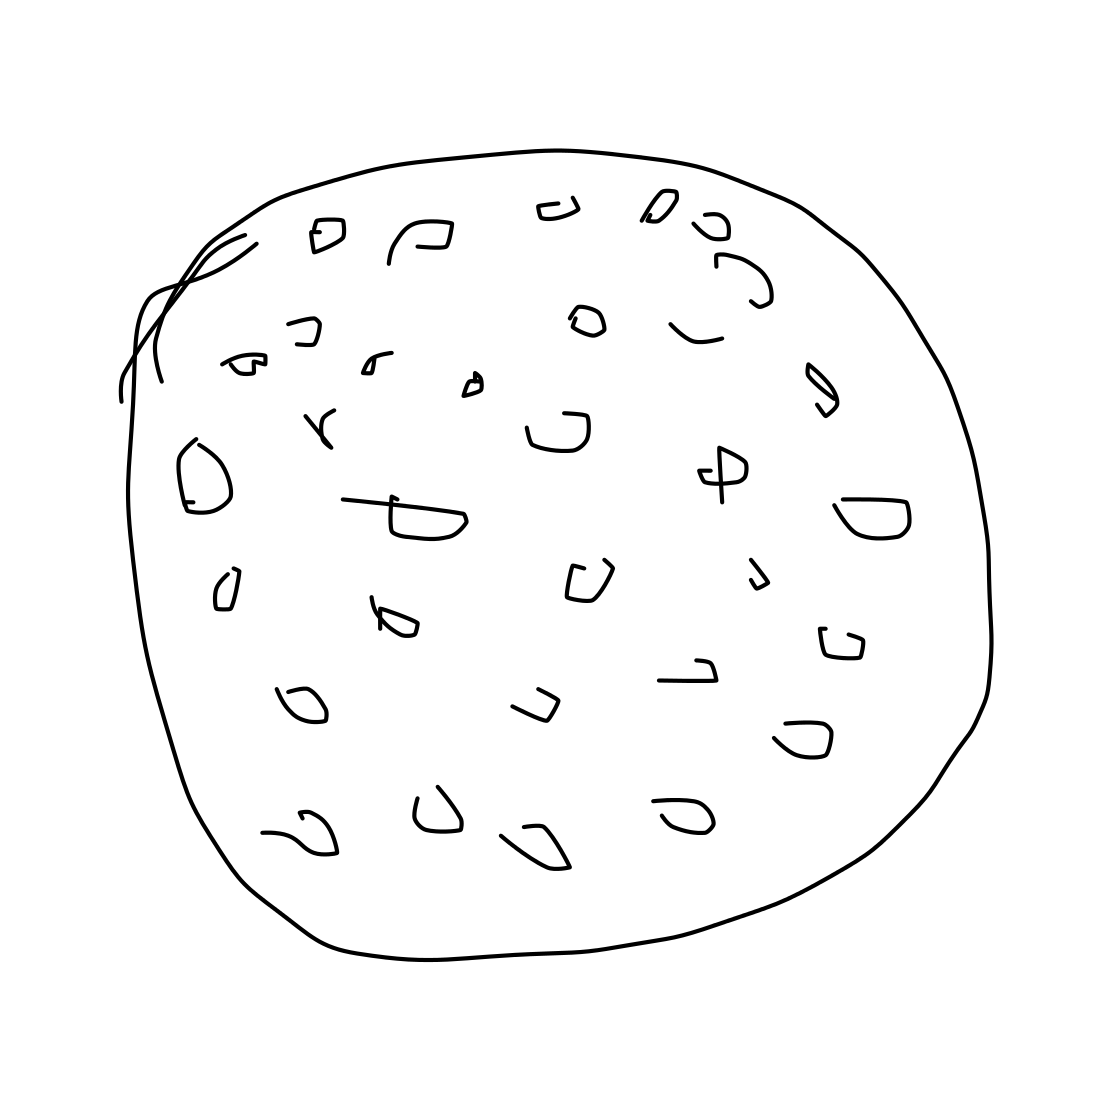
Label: pizza